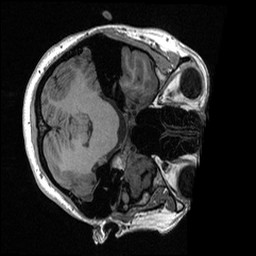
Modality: T1w
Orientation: axial
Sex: female
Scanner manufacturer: ge
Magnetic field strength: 3 T
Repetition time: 0.0064 s
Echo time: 0.00281 s